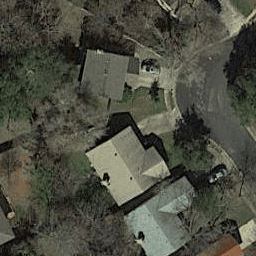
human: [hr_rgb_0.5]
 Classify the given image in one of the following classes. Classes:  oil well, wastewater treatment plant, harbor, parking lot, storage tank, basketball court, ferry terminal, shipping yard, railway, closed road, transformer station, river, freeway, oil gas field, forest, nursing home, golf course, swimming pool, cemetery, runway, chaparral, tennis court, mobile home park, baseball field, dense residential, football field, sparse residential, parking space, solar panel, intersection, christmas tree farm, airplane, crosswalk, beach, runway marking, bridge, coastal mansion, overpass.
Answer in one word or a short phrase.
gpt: sparse residential